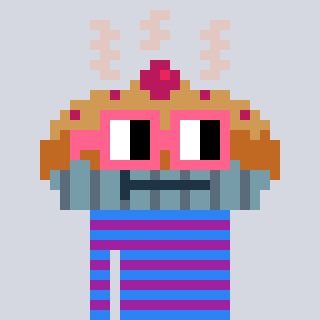
a pixel art character with square pink glasses, a pie-shaped head and a magenta-colored body on a cool background